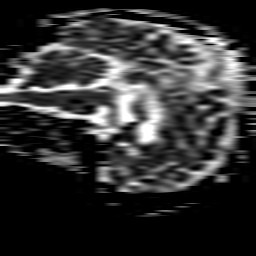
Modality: ADC
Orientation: sagittal
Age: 63
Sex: female
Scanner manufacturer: philips
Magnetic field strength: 1.5 T
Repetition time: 3.684 s
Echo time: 0.09411 s